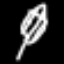
Label: leaf